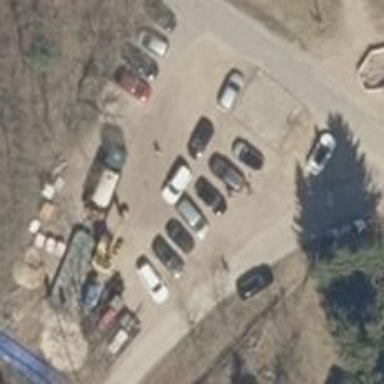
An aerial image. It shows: Parking area with surface.